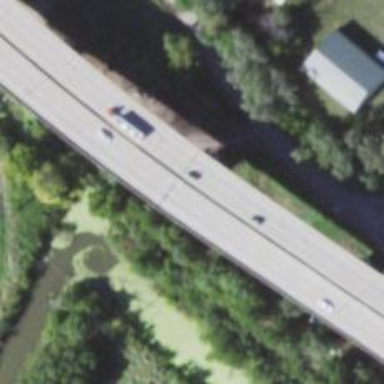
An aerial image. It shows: Beam bridge carrying trunk highway over motorroad.